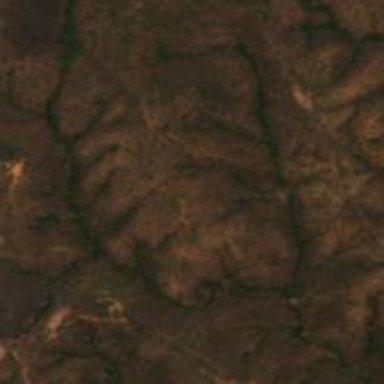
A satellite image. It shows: Forest area.